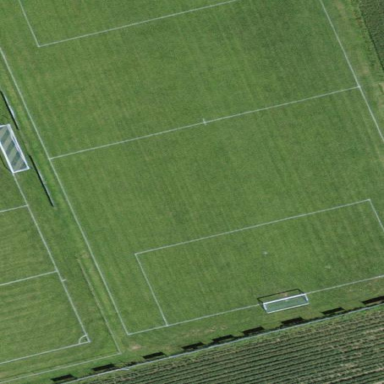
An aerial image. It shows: Grass pitch used for soccer.